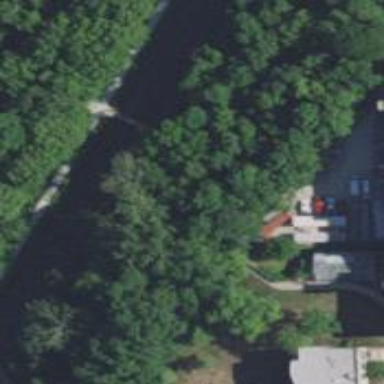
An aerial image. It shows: Footway on bridge.